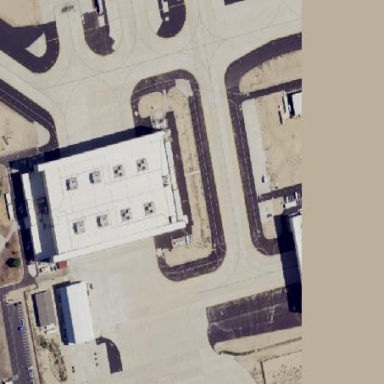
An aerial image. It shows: Apron at the airport.